Question:
I have a grid within a grid within a Dockpanel which I wants to fit the height of the window. The problem is that the content gets cropped at the bottom, and it's get more cropped the smaller the window is.
(The reason I have a grid within a grid is that I whant the inner grid to be 8*8 regardless of what I otherwise do with the gui)
'''
<Window x:Class="WPF_test.MainWindow"
xmlns="http://schemas.microsoft.com/winfx/2006/xaml/presentation"
xmlns:x="http://schemas.microsoft.com/winfx/2006/xaml"
xmlns:d="http://schemas.microsoft.com/expression/blend/2008"
xmlns:mc="http://schemas.openxmlformats.org/markup-compatibility/2006"
xmlns:local="clr-namespace:WPF_test"
mc:Ignorable="d"
Title="MainWindow" WindowState="Maximized">
<DockPanel HorizontalAlignment="Center" VerticalAlignment="Stretch" Height="Auto" Width="Auto" Margin="0,0,0,0">
<Menu Width="200" Height="40" VerticalAlignment="Top"/>
<Grid VerticalAlignment="Stretch"
Height="{Binding ActualHeight,
RelativeSource ={RelativeSource AncestorType = {x:Type Window}}}"
Width="{Binding ActualHeight,
RelativeSource ={RelativeSource AncestorType = {x:Type Window}}}"
Margin="0,0,0,0" ShowGridLines="True">
<Grid.Background>
<ImageBrush Stretch="UniformToFill"
ImageSource="C:/Users/ppeterss/OneDrive/Pictures/sjakk/red_mahogany_wood_texture_by_sweetsoulsister.jpg" />
</Grid.Background>
<Grid.ColumnDefinitions>
<ColumnDefinition Width="1*"/>
<ColumnDefinition Width="2*"/>
<ColumnDefinition Width="2*"/>
<ColumnDefinition Width="2*"/>
<ColumnDefinition Width="2*"/>
<ColumnDefinition Width="2*"/>
<ColumnDefinition Width="2*"/>
<ColumnDefinition Width="2*"/>
<ColumnDefinition Width="2*"/>
<ColumnDefinition Width="1*"/>
</Grid.ColumnDefinitions>
<Grid.RowDefinitions>
<RowDefinition Height="1*"/>
<RowDefinition Height="2*"/>
<RowDefinition Height="2*"/>
<RowDefinition Height="2*"/>
<RowDefinition Height="2*"/>
<RowDefinition Height="2*"/>
<RowDefinition Height="2*"/>
<RowDefinition Height="2*"/>
<RowDefinition Height="2*"/>
<RowDefinition Height="1*"/>
</Grid.RowDefinitions>
<Grid Height="Auto" Width="Auto" Margin="0,0,0,0" ShowGridLines="True"
Grid.Column="1" Grid.Row="1" Grid.ColumnSpan="8" Grid.RowSpan="8" >
<Grid.Background>
<ImageBrush Stretch="Fill"
ImageSource="C:/Users/ppeterss/OneDrive/Pictures/sjakk/WhiteBoards.png" />
</Grid.Background>
<Grid.ColumnDefinitions>
<ColumnDefinition Width="1*"/>
<ColumnDefinition Width="1*"/>
<ColumnDefinition Width="1*"/>
<ColumnDefinition Width="1*"/>
<ColumnDefinition Width="1*"/>
<ColumnDefinition Width="1*"/>
<ColumnDefinition Width="1*"/>
<ColumnDefinition Width="1*"/>
</Grid.ColumnDefinitions>
<Grid.RowDefinitions>
<RowDefinition Height="1*"/>
<RowDefinition Height="1*"/>
<RowDefinition Height="1*"/>
<RowDefinition Height="1*"/>
<RowDefinition Height="1*"/>
<RowDefinition Height="1*"/>
<RowDefinition Height="1*"/>
<RowDefinition Height="1*"/>
</Grid.RowDefinitions>
</Grid>
</Grid>
</DockPanel>
'''
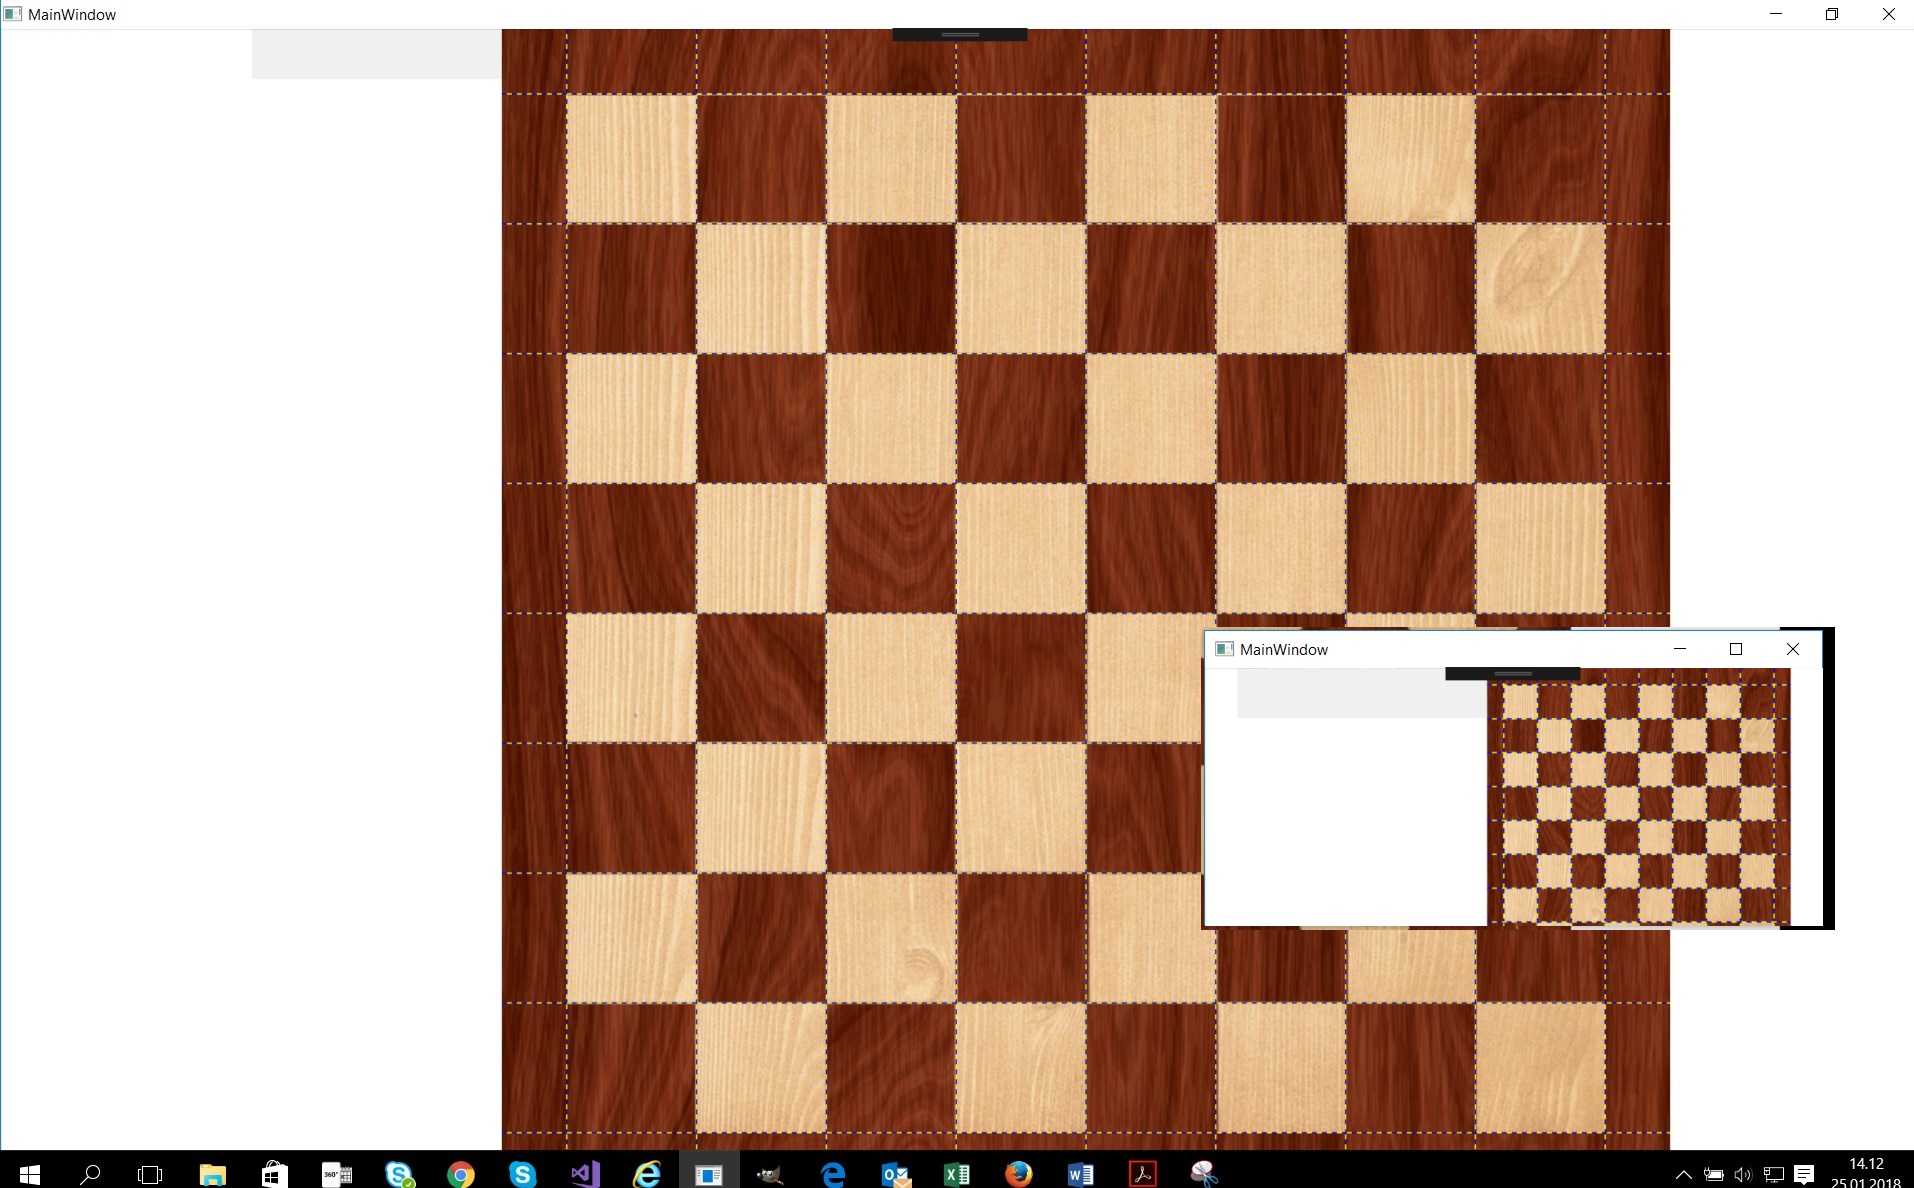
Answer: Thank's to Sinatr who gave me the solution (see comment). Puting the Dockpanel inside a Viewbox did the trick. It migth be a better way to implement this, but this code worked for me.
'''
<Window x:Class="WPF_test.MainWindow"
xmlns="http://schemas.microsoft.com/winfx/2006/xaml/presentation"
xmlns:x="http://schemas.microsoft.com/winfx/2006/xaml"
xmlns:d="http://schemas.microsoft.com/expression/blend/2008"
xmlns:mc="http://schemas.openxmlformats.org/markup-compatibility/2006"
xmlns:local="clr-namespace:WPF_test"
mc:Ignorable="d"
Title="MainWindow" WindowState="Maximized">
<Viewbox>
<DockPanel HorizontalAlignment="Center" VerticalAlignment="Stretch" Height="Auto" Width="Auto" Margin="0,0,0,0">
<Menu Width="200" Height="40" VerticalAlignment="Top"/>
<Grid VerticalAlignment="Stretch"
Height="{Binding ActualHeight,
RelativeSource ={RelativeSource AncestorType = {x:Type Window}}}"
Width="{Binding ActualHeight,
RelativeSource ={RelativeSource AncestorType = {x:Type Window}}}"
Margin="0,0,0,0" ShowGridLines="True">
<Grid.Background>
<ImageBrush Stretch="UniformToFill"
ImageSource="C:/Users/ppeterss/OneDrive/Pictures/sjakk/red_mahogany_wood_texture_by_sweetsoulsister.jpg" />
</Grid.Background>
<Grid.ColumnDefinitions>
<ColumnDefinition Width="1*"/>
<ColumnDefinition Width="2*"/>
<ColumnDefinition Width="2*"/>
<ColumnDefinition Width="2*"/>
<ColumnDefinition Width="2*"/>
<ColumnDefinition Width="2*"/>
<ColumnDefinition Width="2*"/>
<ColumnDefinition Width="2*"/>
<ColumnDefinition Width="2*"/>
<ColumnDefinition Width="1*"/>
</Grid.ColumnDefinitions>
<Grid.RowDefinitions>
<RowDefinition Height="1*"/>
<RowDefinition Height="2*"/>
<RowDefinition Height="2*"/>
<RowDefinition Height="2*"/>
<RowDefinition Height="2*"/>
<RowDefinition Height="2*"/>
<RowDefinition Height="2*"/>
<RowDefinition Height="2*"/>
<RowDefinition Height="2*"/>
<RowDefinition Height="1*"/>
</Grid.RowDefinitions>
<UniformGrid Name="Board" Columns="8" Rows="8" Grid.Column="1" Grid.Row="1" Grid.ColumnSpan="8" Grid.RowSpan="8">
<UniformGrid.Background>
<ImageBrush Stretch="Fill"
ImageSource="C:/Users/ppeterss/OneDrive/Pictures/sjakk/WhiteBoards.png" />
</UniformGrid.Background>
</UniformGrid>
</Grid>
</DockPanel>
</Viewbox>
'''